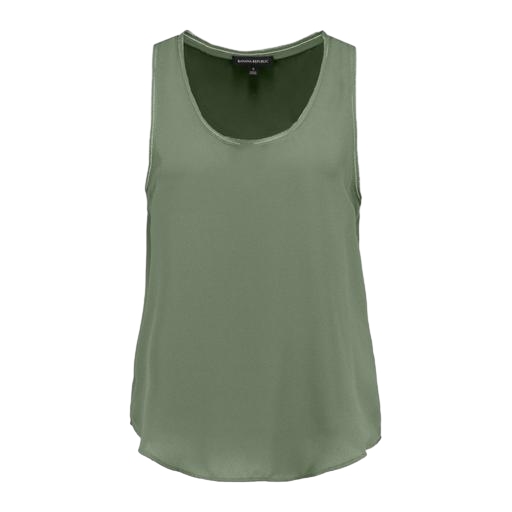
green scoop-neck shell, moss green tank top, green scoop neck, white background